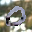
Label: 0